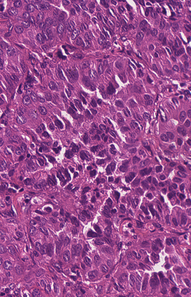
Tumor epithelial tissue: yes
Tumor-associated stroma tissue: no
Normal tissue: no